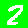
Digit: 2